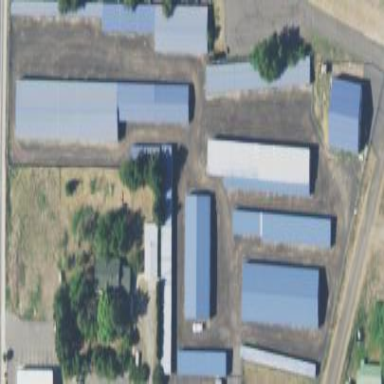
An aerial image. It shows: Commercial area with storage rental shop.